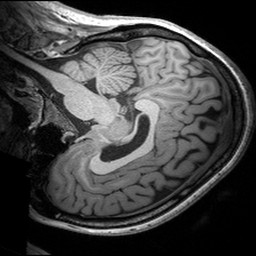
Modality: T1w
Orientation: sagittal
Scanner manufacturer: siemens
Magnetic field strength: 3 T
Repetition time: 2.53 s
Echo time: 0.00299 s